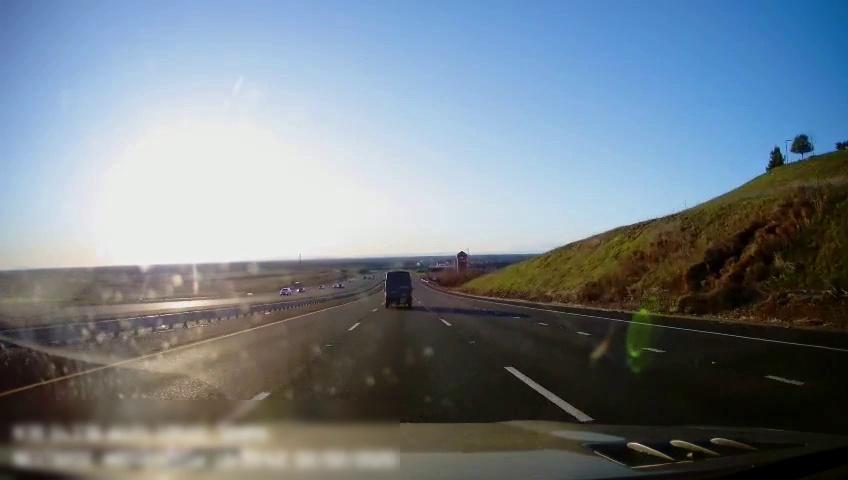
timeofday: Day
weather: Sunny
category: Drivable Space
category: Drivable Space
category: Vehicles | Truck
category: Vehicles | SUV
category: Lanes | Current Lane
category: Lanes | Current Lane
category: Lanes | Alternate Lane
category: Lanes | Alternate Lane
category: Lanes | Alternate Lane